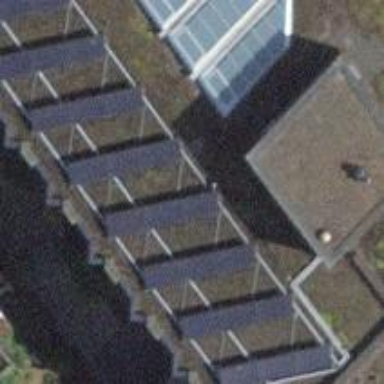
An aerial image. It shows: Solar power generator.